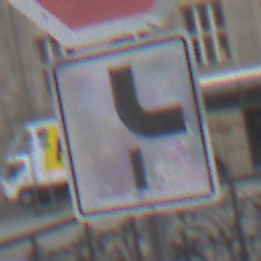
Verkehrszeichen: VerlaufVorfahrtsstrasse10
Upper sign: Stop
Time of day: Midday
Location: Outdoor (Urban)
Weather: Overcast
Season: NotSpecified
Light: Natural